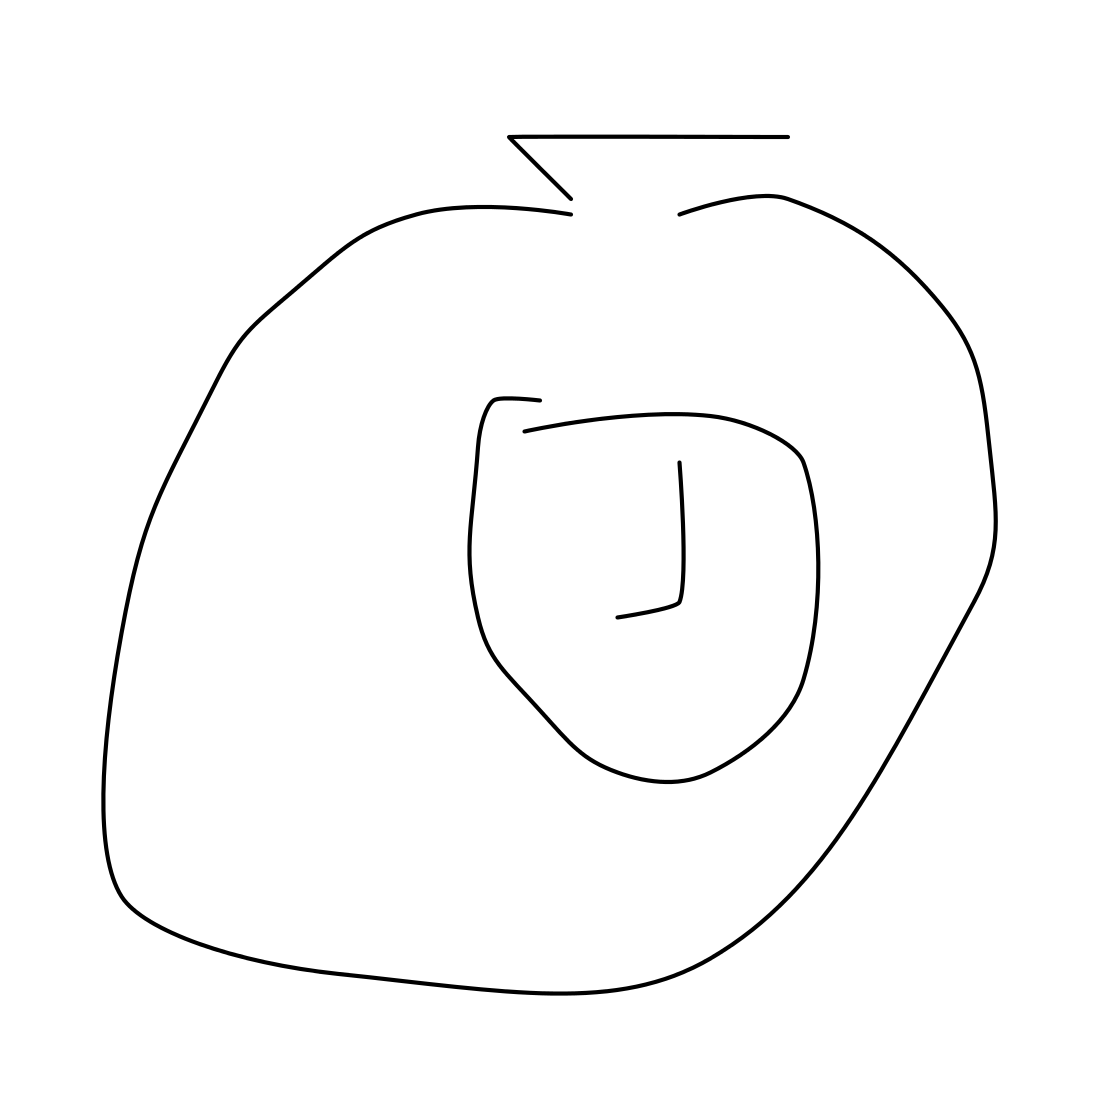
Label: alarm clock